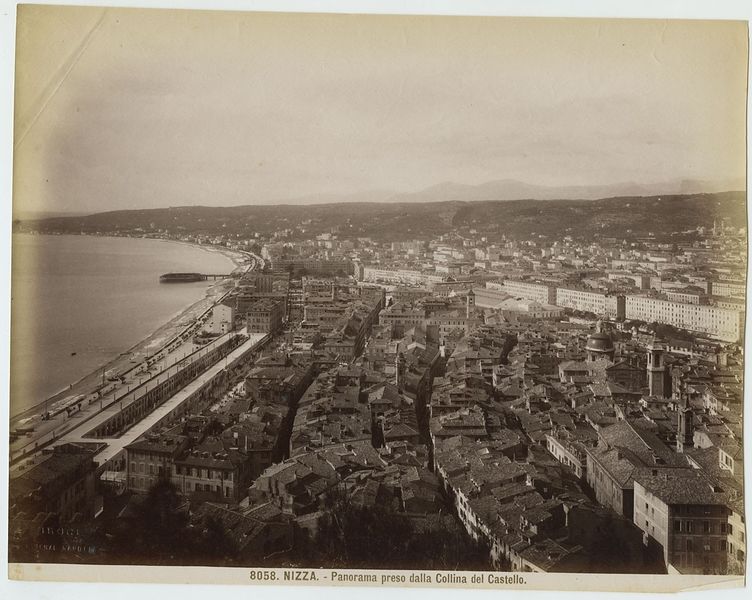
Künstler: Giacomo Brogi
Standort: Hamburg
Institution: Museum für Kunst und Gewerbe Hamburg
Schlagwörter: stadt, ort, dorf, foto, fotografie, panorama, photographie, stadtansicht, photo, architekturfotografie, albumin, lichtbild, landschaftsphotographie, landschaftsfotografie, historische, alte stadtansicht, colline, architekturphotographie, bildwerke, angewandte und bildende kunst, hessische systematik, alte ansicht, schwarzweißpositivverfahren, silbersalzverfahren, schwarzweißfotografie, gebäude, örtlichkeit, straße, stätte, küste, albuminpapier